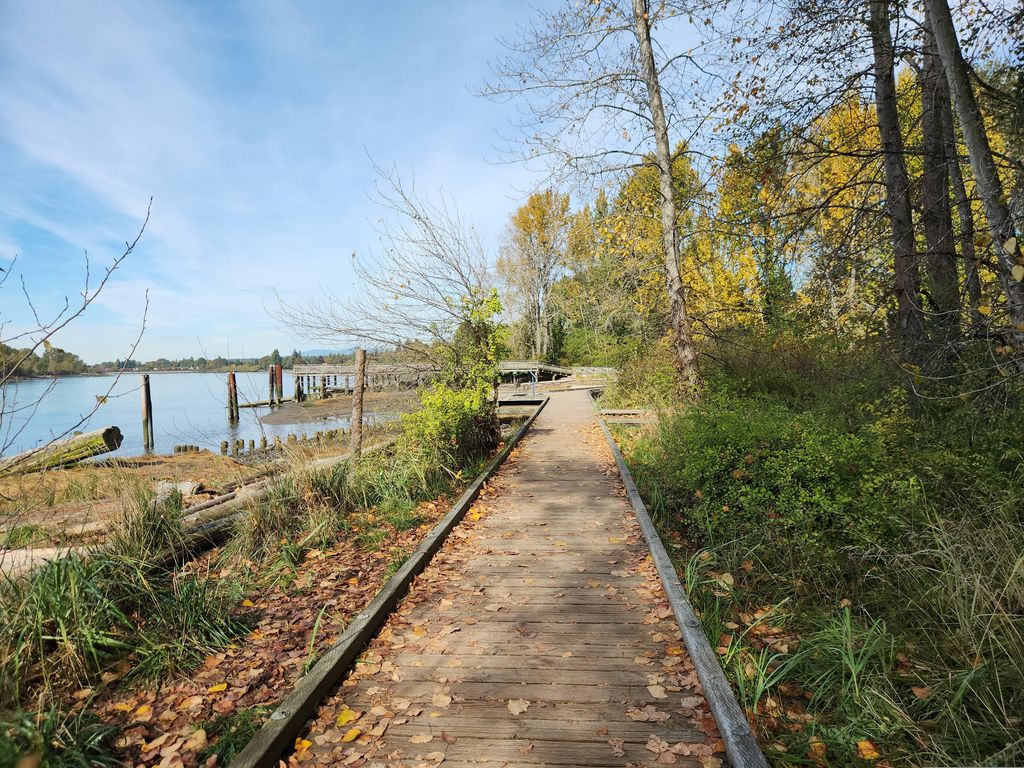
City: vancouver